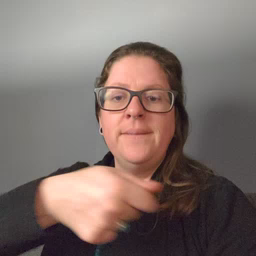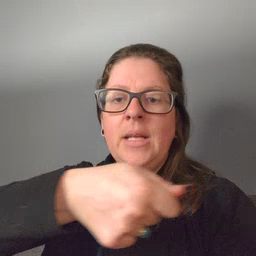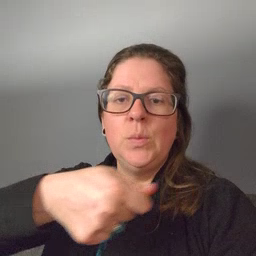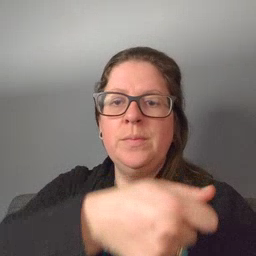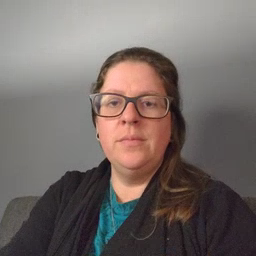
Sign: vacuum